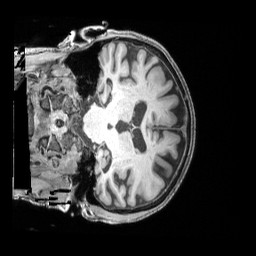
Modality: T1w
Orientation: coronal
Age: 75
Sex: female